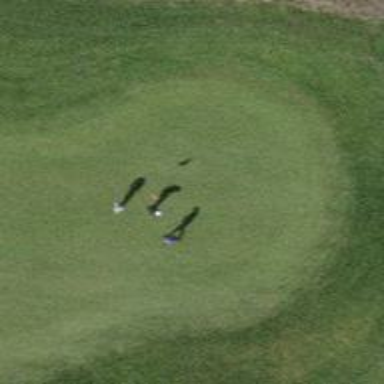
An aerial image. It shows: Golf hole.